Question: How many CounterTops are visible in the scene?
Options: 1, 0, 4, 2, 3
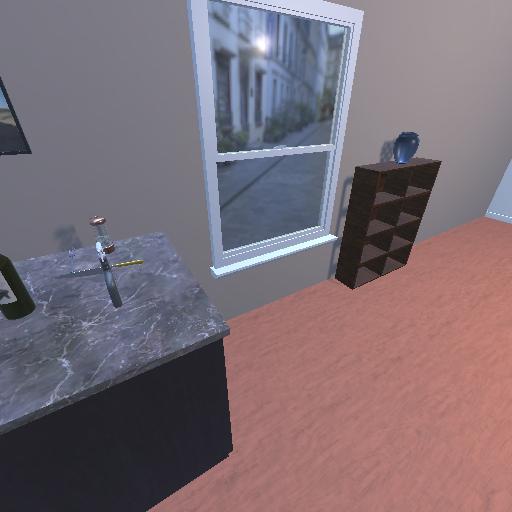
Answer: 1